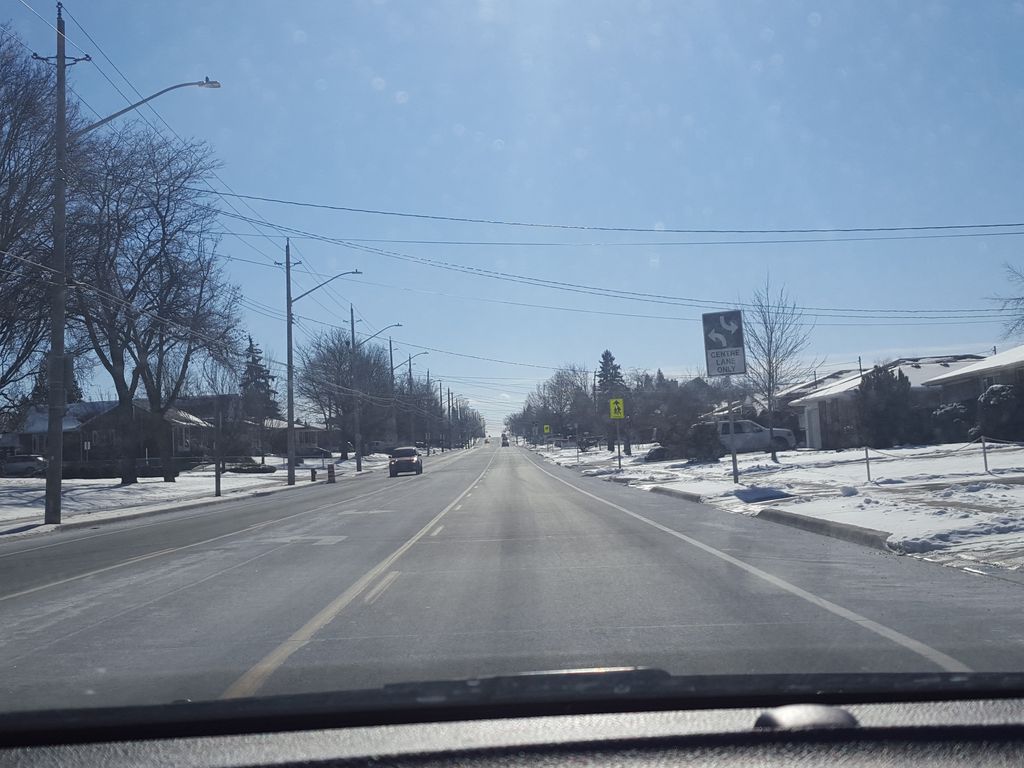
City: hamilton